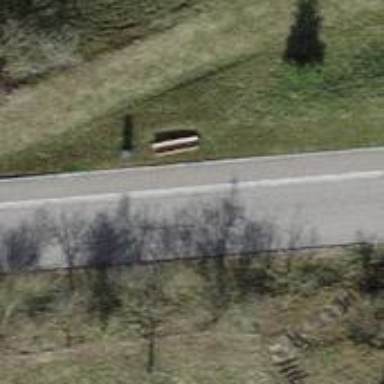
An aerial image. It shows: Brown bench.